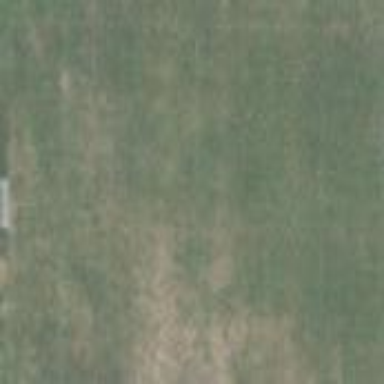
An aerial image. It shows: Soccer pitch with grass surface for leisure and sports.